Question: I want to write a class that defines a geographical point is in a zone or out of it;
I save the point in sequence that they connected to each other when create zone ;
no how can i determine that a point is in zone or out of zone ;
this picture depicts the mentioned zone

thanks in advance
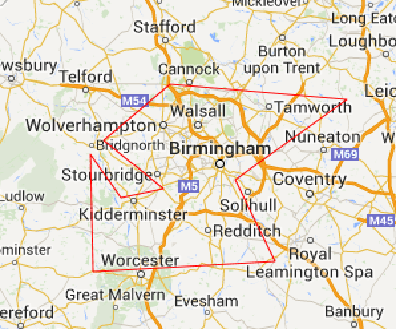
Answer: Maybe the most simple solution is to use a RayCaster.
Simply choose a random direction (basically horizontally or vertically), and draw a line following it from your point. Count how many times it cross a limit : inside if odd, outside if even.
Ref : <URL>